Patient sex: F
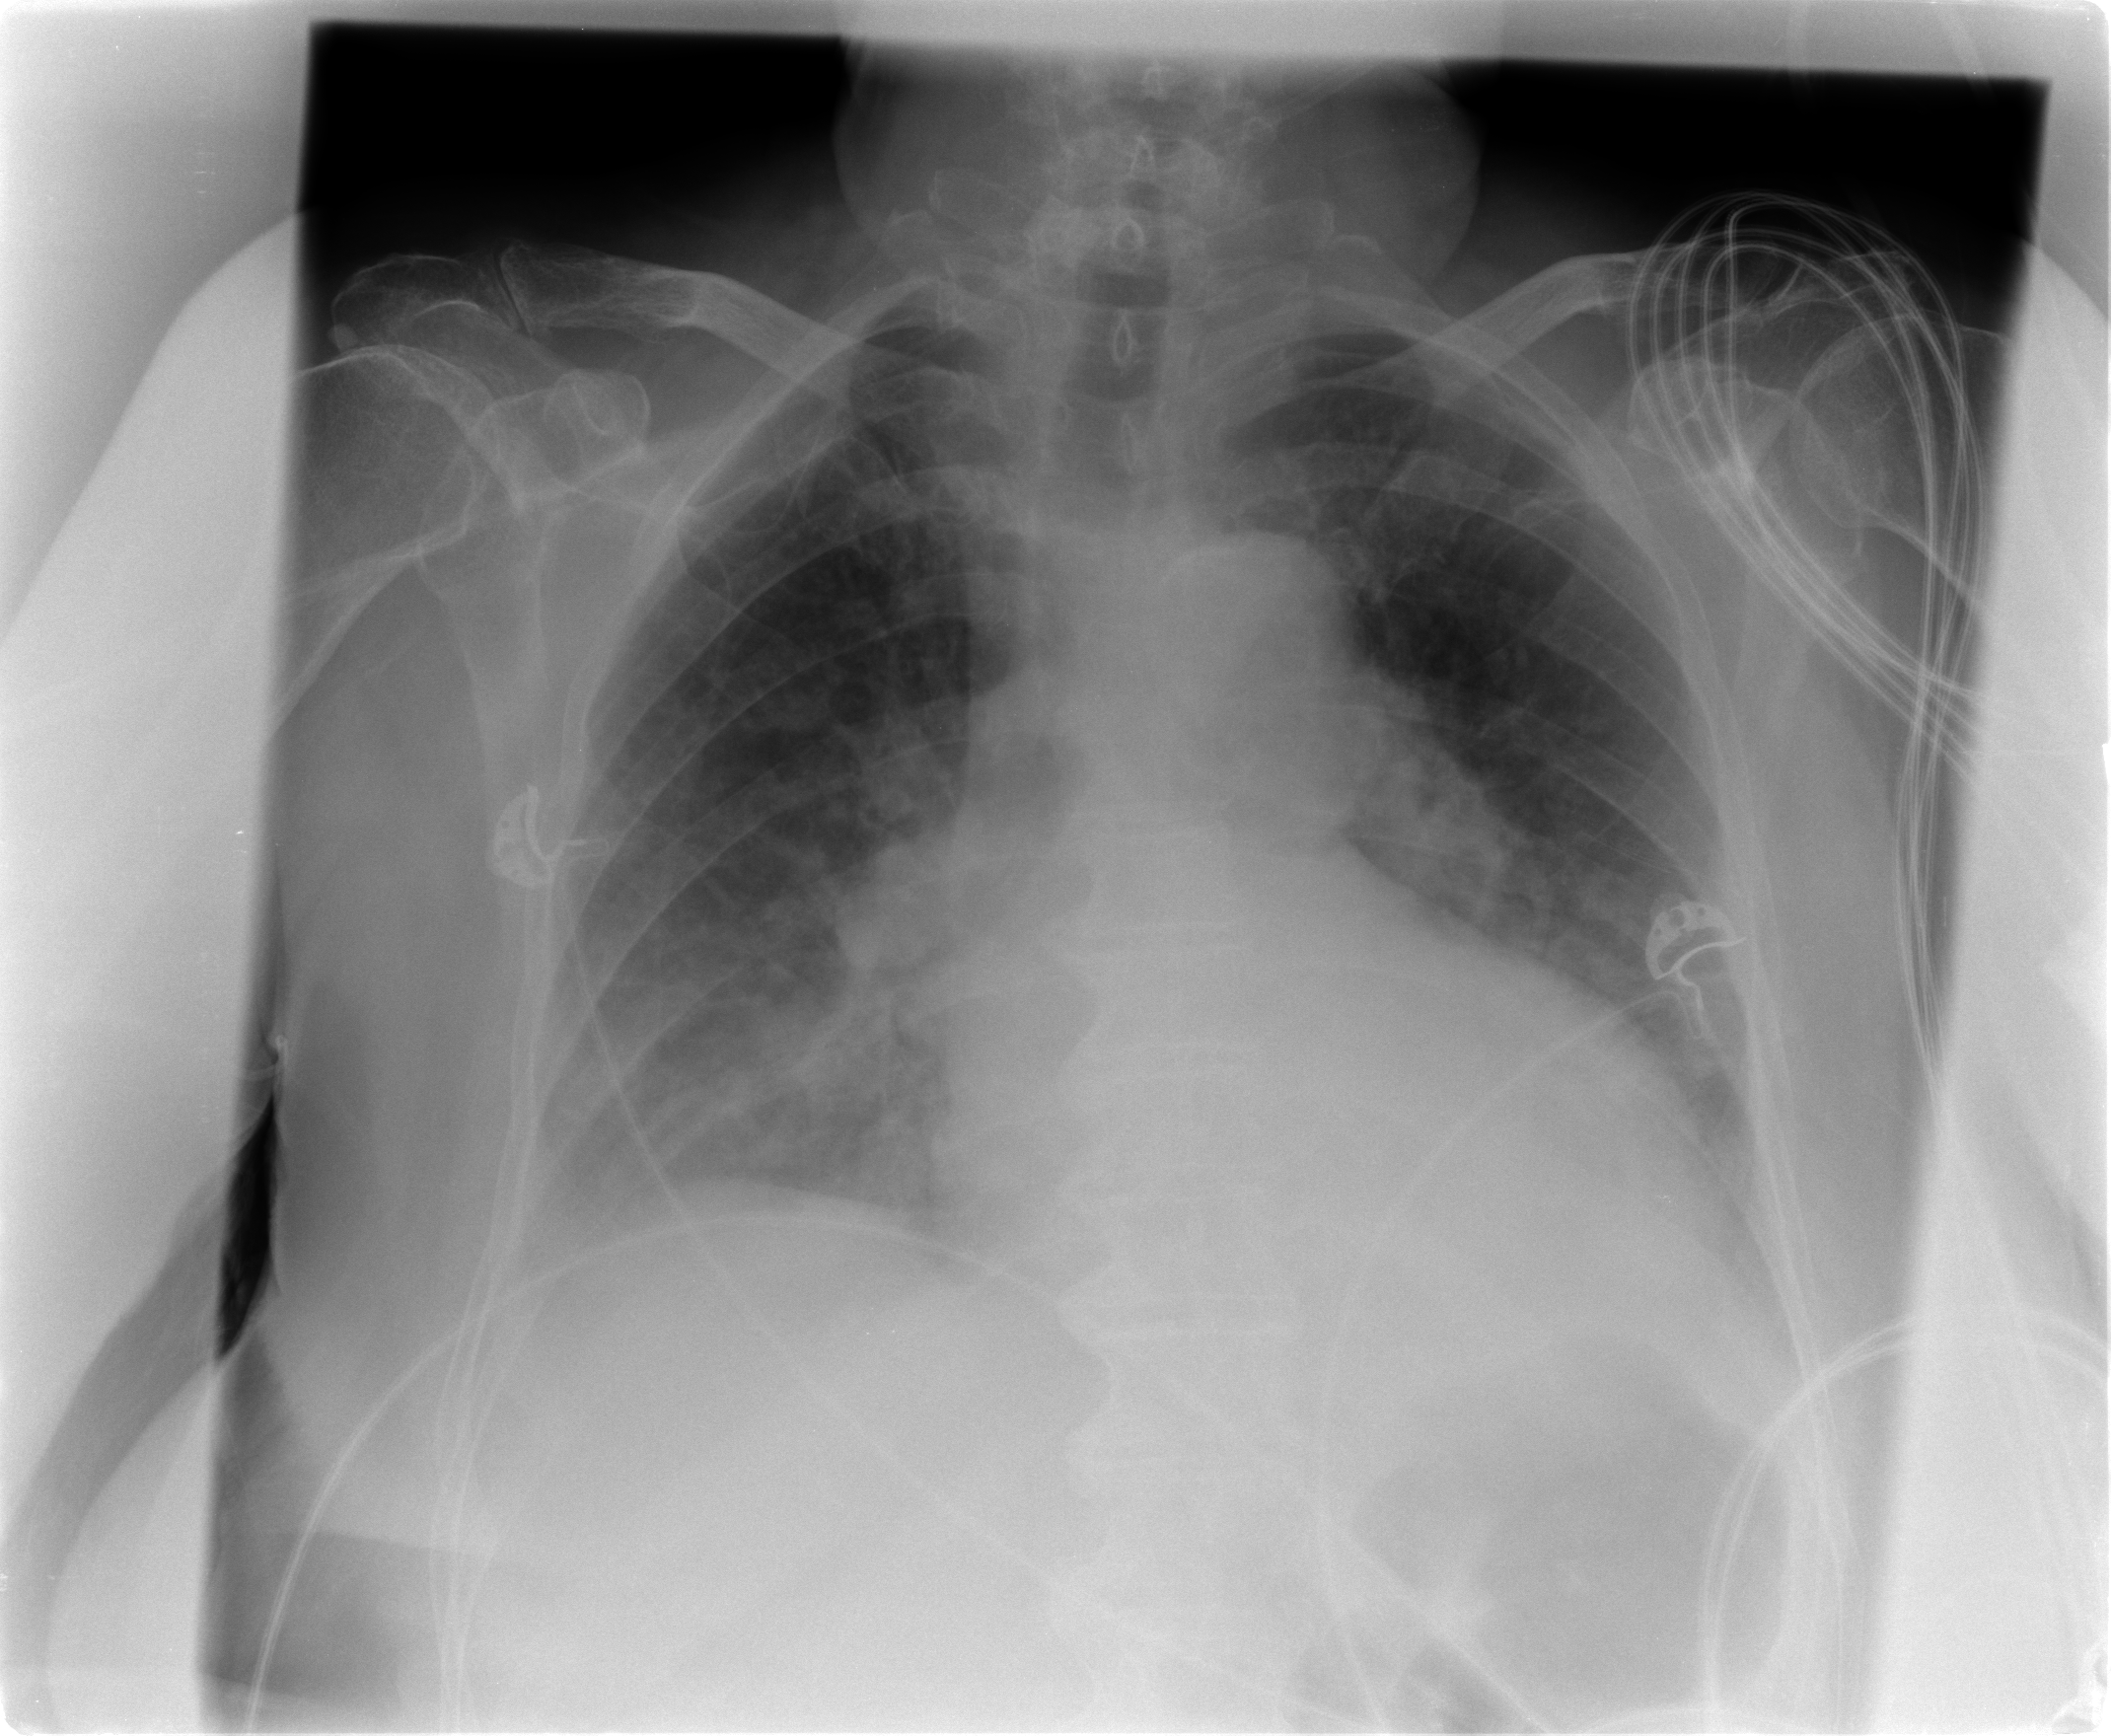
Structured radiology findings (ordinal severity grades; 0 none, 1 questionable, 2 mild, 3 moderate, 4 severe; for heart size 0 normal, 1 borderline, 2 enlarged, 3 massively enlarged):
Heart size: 2
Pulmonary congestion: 2
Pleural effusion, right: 2
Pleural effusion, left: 2
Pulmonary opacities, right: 2
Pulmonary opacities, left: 2
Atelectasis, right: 2
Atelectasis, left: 1